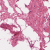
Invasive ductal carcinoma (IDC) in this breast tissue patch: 0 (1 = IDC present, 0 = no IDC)